Aerial crown-view tile of a tropical tree (Barro Colorado Island, Panama), acquired 20250317:
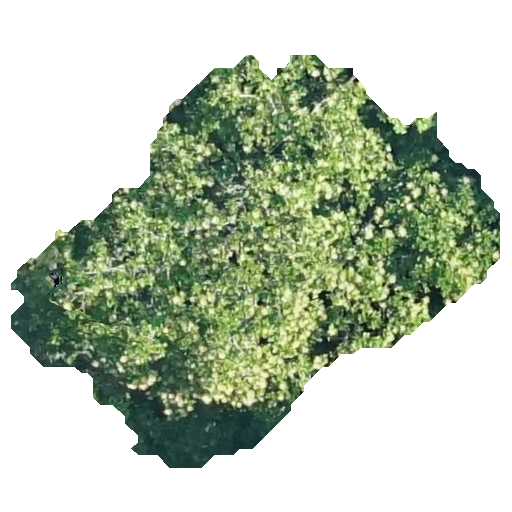
Species: Anacardium excelsum
GBIF accepted scientific name: Anacardium excelsum
Crown area: 175.73 m²